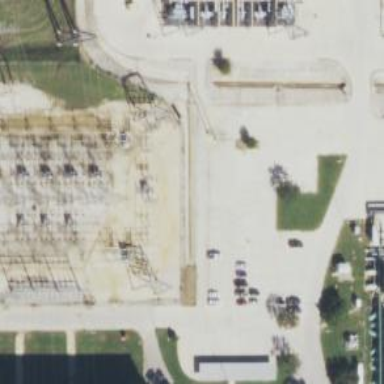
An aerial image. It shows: Switch for power supply.